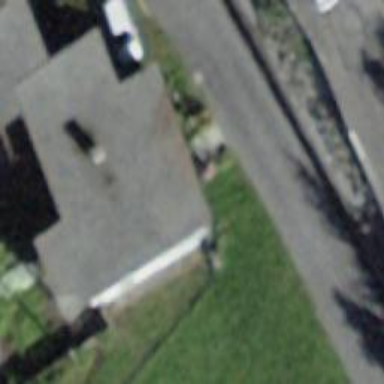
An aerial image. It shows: Building with tile roof.